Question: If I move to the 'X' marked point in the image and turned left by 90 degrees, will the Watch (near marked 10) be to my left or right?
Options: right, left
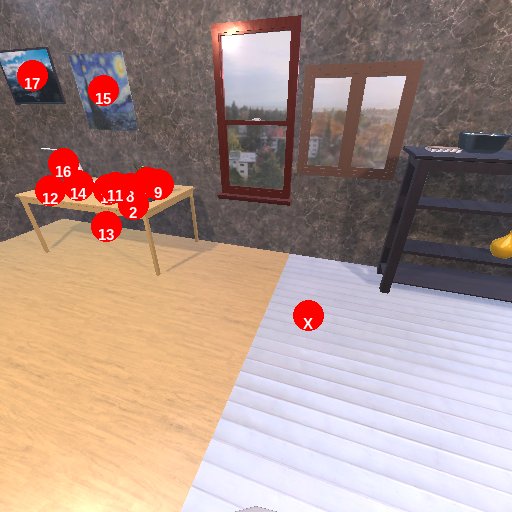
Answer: right